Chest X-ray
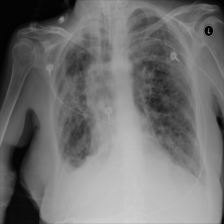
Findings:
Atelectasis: negative
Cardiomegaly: negative
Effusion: negative
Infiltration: negative
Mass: negative
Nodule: negative
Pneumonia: negative
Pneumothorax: negative
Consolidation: negative
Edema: negative
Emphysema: negative
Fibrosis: negative
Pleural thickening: negative
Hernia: negative